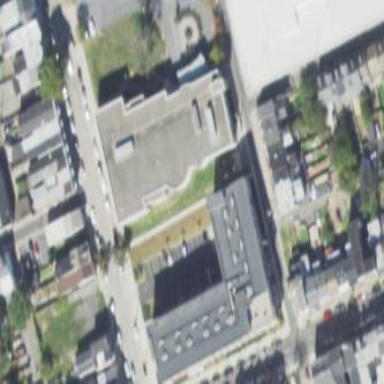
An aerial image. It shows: Clinic building providing healthcare services.